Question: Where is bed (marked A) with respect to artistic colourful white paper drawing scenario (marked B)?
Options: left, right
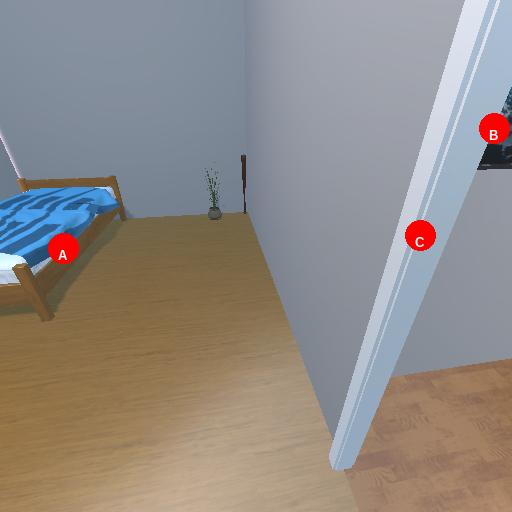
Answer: left